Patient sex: M
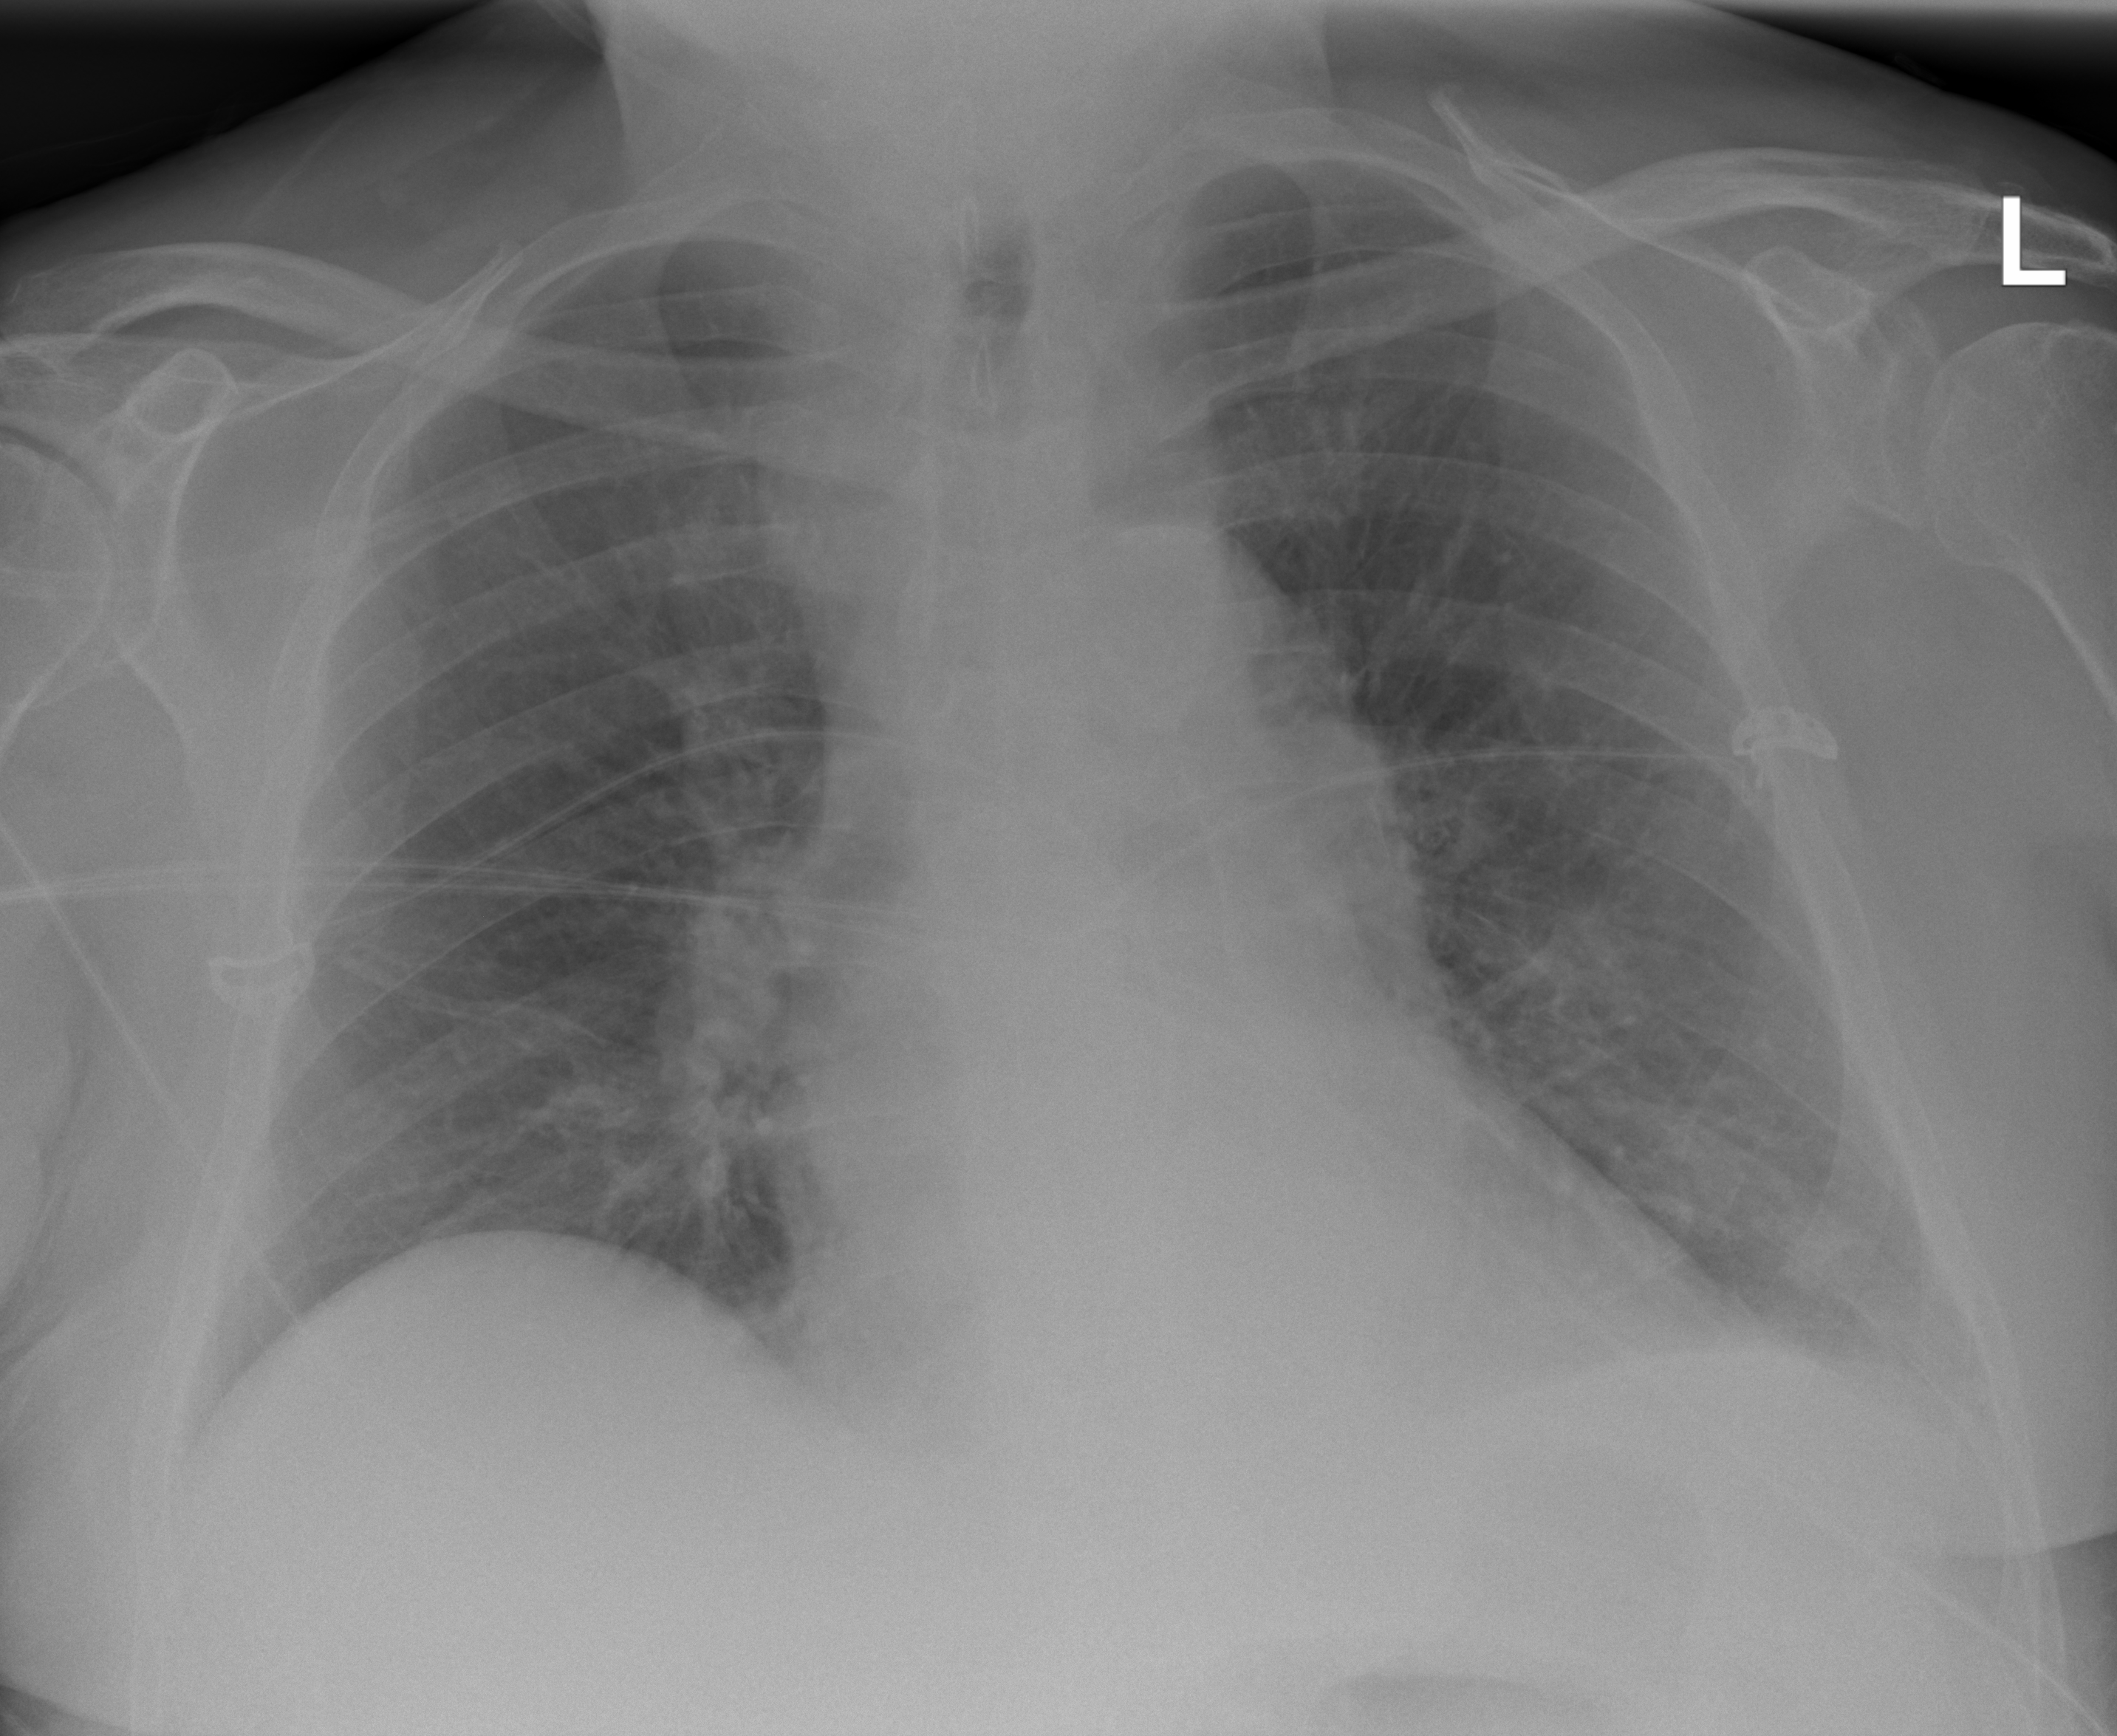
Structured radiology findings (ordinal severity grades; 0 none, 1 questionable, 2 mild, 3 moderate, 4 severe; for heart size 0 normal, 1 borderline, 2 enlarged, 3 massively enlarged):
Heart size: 1
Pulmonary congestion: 0
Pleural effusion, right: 0
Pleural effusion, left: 2
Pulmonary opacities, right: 2
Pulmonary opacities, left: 2
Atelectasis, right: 2
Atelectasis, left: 2